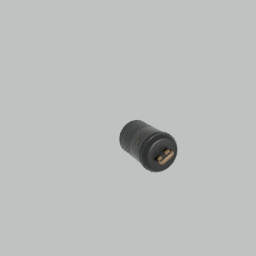
Label: tools